Question: I hope you are doing well.
I can't figure out how to make one of my td more narrow than others. In the picture that I've attached below, you can see my + icon is the same size as other columns. I want to make it really narrow and be next to the left column.

This is what I have so far:
HTML:
'''
<thead>
<tr>
<th><h1></h1></th>
<th><h1></h1></th>
<th><h1>TITLE</h1></th>
<th><h1>TITLE</h1></th>
</tr>
</thead>
<tbody>
<tr style="background-color: #eee;">
<td onclick="showPleaseHide()" id="trCheck" style="background-color: #eee; transition:box-shadow 0.2s ease-out; text-align: left;">Enrollment Fee</td>
<td class="plusButton"><span class="down1"><i style="color: orange;" class="fa fa-plus"></i></span></td>
<td>US $0</td>
<td>US $450</td>
</tr>
<tr class="active" id="hide1">
<td style="color: white; background-color: rgb(140, 167, 241);"></td>
</tr>
'''
CSS:
'''
.container2 th h1 {
font-weight: bold;
font-size: 1em;
text-align: center;
color: black;
}
.container2 td {
font-weight: normal;
font-size: 0.9em;
-webkit-box-shadow: 0 2px 2px -2px #0E1119;
-moz-box-shadow: 0 2px 2px -2px #0E1119;
box-shadow: 0 2px 2px -2px #0E1119;
}
.container2 {
text-align: center;
overflow: hidden;
width: 70%;
margin: 0 auto;
display: table;
padding: 0 0 8em 0;
}
.container2 td, .container2 th {
padding-bottom: 2%;
padding-top: 2%;
padding-left: 5%;
}
'''
Thanks in advance and sorry if it sounds basic, but I don't know what to do.
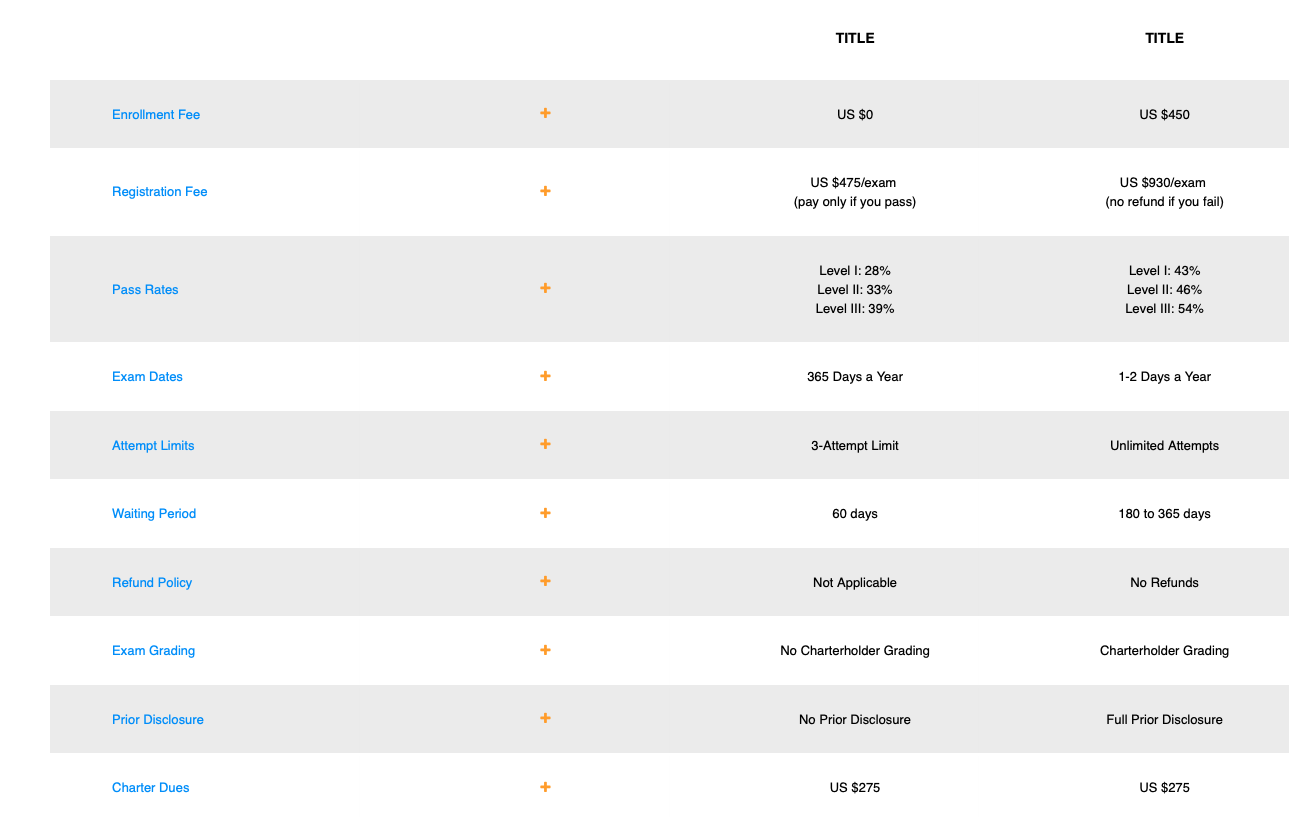
Answer: There are two ways of doing this. I'll share the simplest first:
Just make the + sign in the first column, just add spaces if needed... (I know, very simple).
Like this:
'''
<tr style="background-color: #eee;">
<td onclick="showPleaseHide()" id="trCheck" style="background-color: #eee; transition:box-shadow 0.2s ease-out; text-align: left;">Enrollment Fee <i style="color: orange;" class="fa fa-plus"></i></td>
<td>US $0</td>
<td>US $450</td>
</tr>
'''
Option 2:
Use the already designated "plusButton" class to create less space between the border and the + sign.
HTML:
'''
<tr style="background-color: #eee;">
<td onclick="showPleaseHide()" id="trCheck" style="background-color: #eee; transition:box-shadow 0.2s ease-out; text-align: left;">Enrollment Fee</td>
<td class="plusButton"><span class="down1"><i style="color: orange;" class="fa fa-plus"></i></span></td>
<td>US $0</td>
<td>US $450</td>
</tr>
'''
That was code from your original example. Now CSS:
'''
.plusButton {
margin-left: 0;
margin-right: 0;
padding-left: 0;
padding-right: 0;
}
'''
I hope this works out fine :)